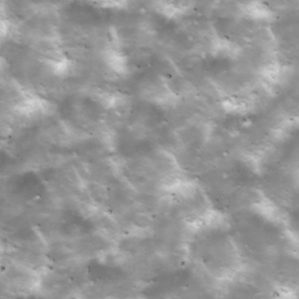
Label: non_frost